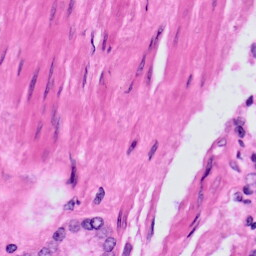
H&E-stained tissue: Prostate